Question: I am stuck with this one - my wordpress/wooCommerce site is getting flogged by spammers.
The moderation settings in settings->discussion are set as follows...

None of these settings seem to have any effect. I get no emails and the comments are just approved, so the spammers are killing me.
I also have akismet installed - it even mentions it has 'flagged the comments as spam' but doesn't move them to the spam folder.
The only conclusion I can make is something else is taking over the normal functionality.
Any suggestions would be appreciated.
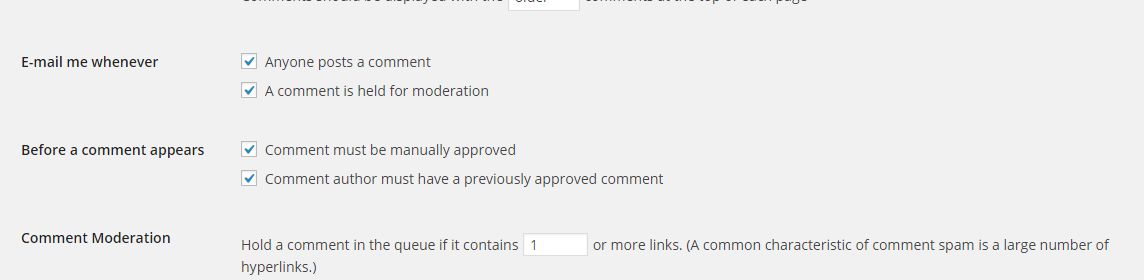
Answer: Ok guys, as suspected this was a plugin. It was called 'honeypot' which is meant to be a nice easy 'set and forget' plugin that stops spam.
Just for those wordpress users suffering from spam attacks - I found a superior way to block comment spam.
'''
//----------------------------------------------------------------------------------------------- -
// Spam Comments Checker
//------------------------------------------------------------------------------------------------
function get_the_user_ip() {
if ( ! empty( $_SERVER['HTTP_CLIENT_IP'] ) ) {
//check ip from share internet
$ip = $_SERVER['HTTP_CLIENT_IP'];
} elseif ( ! empty( $_SERVER['HTTP_X_FORWARDED_FOR'] ) ) {
//to check ip is pass from proxy
$ip = $_SERVER['HTTP_X_FORWARDED_FOR'];
} else {
$ip = $_SERVER['REMOTE_ADDR'];
}
return apply_filters( 'dm_get_ip', $ip );
}
if( function_exists( 'add_action' ) ) {
add_action( 'preprocess_comment', function ($commentdata) {
$userIdesntity = md5( get_the_user_ip().time() );
if( !isset( $_POST['is_valid_comment'] ) && trim( $_POST['is_valid_comment'] )== $userIdesntity ) {
die( 'Comment Spam Detected' );
}
return $commentdata;
});
};
//load js
add_action( 'wp_enqueue_scripts', function() {
//add floating widget script
wp_enqueue_script(
'comment-spam-fix',
get_stylesheet_directory_uri() . '/js/comment-spam-fix.js',
array( 'jquery' )
);
});
'''
Here is the jQuery...
'''
var cForm = jQuery('.comment-form');
cForm.find('input[type=submit]').on('click', function(e){
e.preventDefault();
jQuery.ajax({
url: cForm.attr('action') + '?' + cForm.serialize() + '&is_valid_comment=',
method: 'post'
}).done(function( data ) {
})
.fail(function() {
alert( "error" );
});
});
'''
And the icing on the cake is this little snippet you can add to your .htaccess file. Even if you block the comments, the spammers are still making your server do work. This fix will also be jetpack comment safe for those who use it.
Don't even make your server generate a 404 page for them...
Direct them to a junk webpage...
'''
# BEGIN Anti Comment Spam
RewriteEngine On
RewriteCond %{REQUEST_URI} ^(.*)wp-comments-post\.php*
RewriteCond %{HTTP_REFERER} !^(.*)yourwebsite\.com\.*
RewriteCond %{HTTP_REFERER} !^http://jetpack\.wordpress\.com/jetpack-comment/ [OR]
RewriteRule (.*) http://98jmtyxj2z9r3rhj920.com.ar/$ [R=301,L]
# END Anti Comment Spam
'''
Let me know if this helps you :)